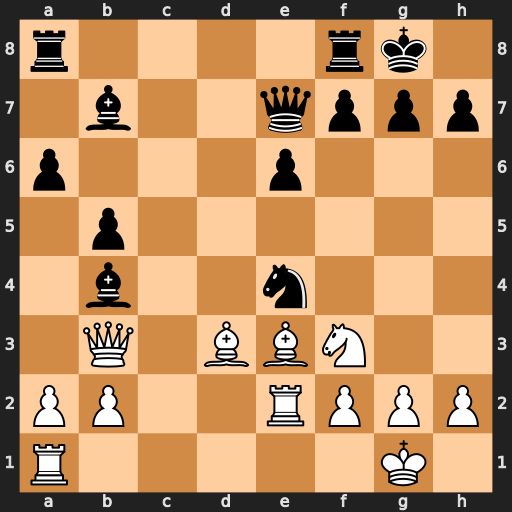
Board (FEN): r4rk1/1b2qppp/p3p3/1p6/1b2n3/1Q1BBN2/PP2RPPP/R5K1
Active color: w
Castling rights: -
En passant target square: -
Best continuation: Bxe4 Bxe4 Bg5 Qb7 Qxb4 Bxf3 gxf3